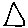
Label: triangle